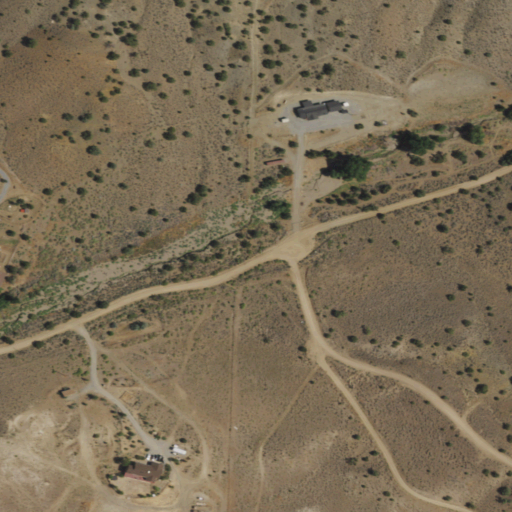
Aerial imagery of valley in Nevada named Right Hand Canyon containing shrub, grassland, open development, and medium intensity development